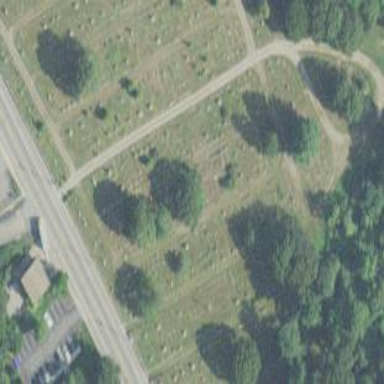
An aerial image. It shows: Cemetery.